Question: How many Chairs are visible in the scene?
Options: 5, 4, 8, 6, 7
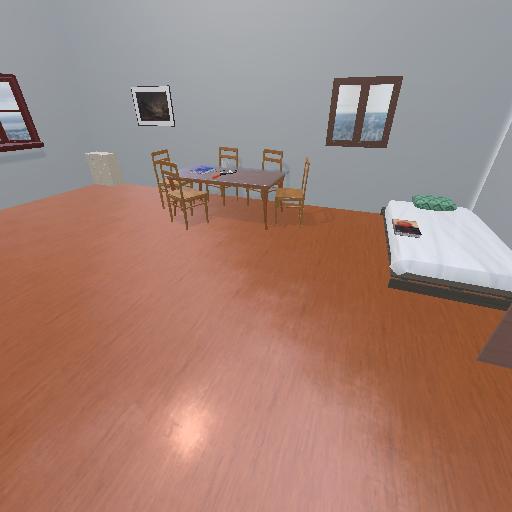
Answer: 5